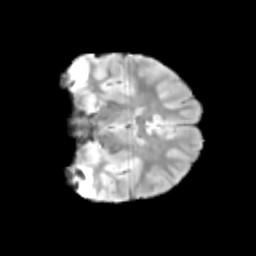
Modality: T2w
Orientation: coronal
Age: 9
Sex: female
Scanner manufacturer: siemens
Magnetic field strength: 3 T
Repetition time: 3.8 s
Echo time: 0.07 s